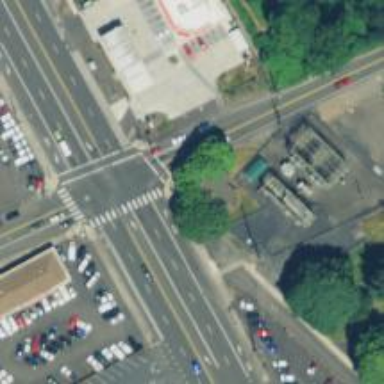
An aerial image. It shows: Marked crossing on footway.